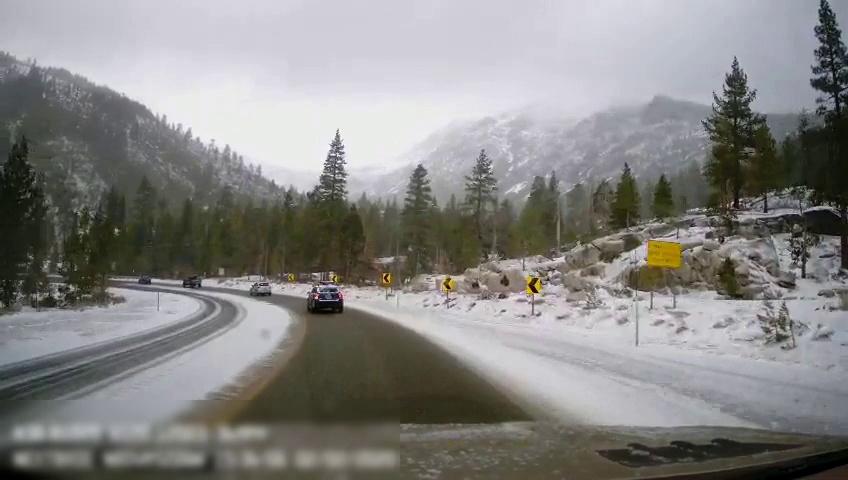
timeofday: Day
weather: Snowy
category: Drivable Space
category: Vehicles | Car
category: Vehicles | Truck
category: Vehicles | SUV
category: Vehicles | SUV
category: Lanes | Current Lane
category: Traffic | Signs
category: Traffic | Signs
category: Traffic | Signs
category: Traffic | Signs